Question: I'm new to Google Apps Script and have been stuck in this problem for several days. Thanks in advance to those who are looking at this trying to help me.
I'm trying to copy text data from a certain table cell, divide them with line breaks and put them into variables, and use them in another table.
With tablecell.getText() you would lose all the format, so I want to use Paragraphs instead, but with table cell you couldn't use getParagraphs()...
'''
tableCellOut.appendParagraph(tableIn.getRow(1).getChild(1).asParagraph());
'''
I have no idea how close I am to my goal.
Is there a way you could edit text data without losing the format?

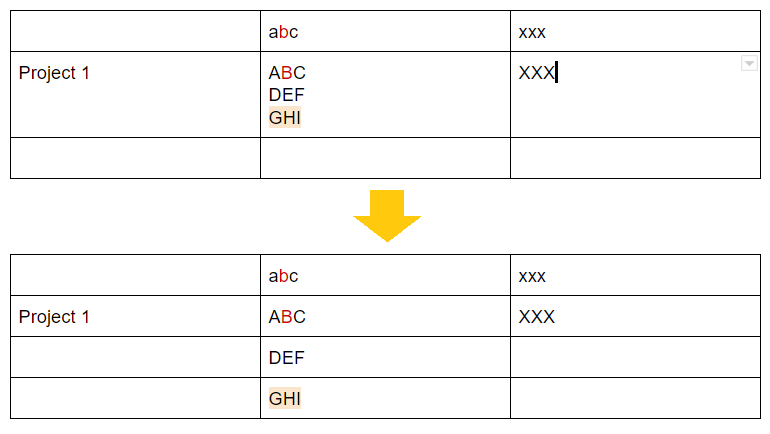
Answer: I believe your goal as follows.
- You want to achieve the conversion of table cells as the image shown in your question using Google Apps Script. (The following image is from your question.)
For this, how about this answer? I would like to propose the following sample script for achieving your issue. The flow of this script is as follows.
1. Retrieve table.
2. Retrieve the cell "B2" of the table. This is from your sample image.
3. Create an object including the text and text styles. This is used for splitting values to the cells.
4. The text and text styles are set to the cells.
5. When the number of rows are smaller than the number of rows of splitted values, the new rows are appended and the text and text styles are set to the cells.
### Sample script:
Please copy and paste the following script to the container-bound script of the Google Document, and run the function of 'myFunction' at the script editor. In this script, 'row' and 'column' are the row and column numbers, respectively. So in your image, please set 'row = 2' and 'column = 2'. For example, when you want to split the cell "C3", please set 'row = 3' and 'column = 3'.
'''
function myFunction() {
// 1. Retrieve table.
const body = DocumentApp.getActiveDocument().getBody();
const table = body.getTables()[0];
// 2. Retrieve the cell "B2" of the table.
const row = 2; // Please set the row number.
const column = 2; // Please set the column number.
const cell = table.getCell(row - 1, column - 1);
// 3. Create an object including the text and text styles. This is used for splitting values to the cells.
const text = cell.editAsText();
let temp = [];
const textRuns = [].reduce.call(text.getText(), (ar, c, i, a) => {
if (c != "
") temp.push({text: c, foregroundColor: text.getForegroundColor(i), backgroundColor: text.getBackgroundColor(i), textAlignment: text.getTextAlignment(i), italic: text.isItalic(i)});
if (c == "
" || i == a.length - 1) {
ar.push({text: temp.reduce((s, {text}) => s += text, ""), styles: temp});
temp = [];
}
return ar;
}, []);
// 4. The text and text styles are set to the cells.
for (let i = row - 1; i < table.getNumRows(); i++) {
const t = table.getCell(i, column - 1).editAsText();
const run = textRuns.shift();
t.setText(run.text);
run.styles.forEach((r, j) => {
t.setBackgroundColor(j, j, r.backgroundColor);
t.setForegroundColor(j, j, r.foregroundColor);
t.setItalic(j, j, r.italic);
if (r.textAlignment) t.setTextAlignment(j, j, r.textAlignment);
});
}
// 5. When the number of rows are smaller than the number of rows of splitted values, the new rows are appended and the text and text styles are set to the cells.
while (textRuns.length > 0) {
const appendedRow = table.appendTableRow();
for (let i = 0; i < table.getRow(row - 1).getNumCells(); i++) {
appendedRow.appendTableCell("");
}
const t = appendedRow.getCell(column - 1).editAsText();
const run = textRuns.shift();
t.setText(run.text);
run.styles.forEach((r, j) => {
t.setBackgroundColor(j, j, r.backgroundColor);
t.setForegroundColor(j, j, r.foregroundColor);
t.setItalic(j, j, r.italic);
if (r.textAlignment) t.setTextAlignment(j, j, r.textAlignment);
});
}
}
'''
### Result:
When above script is run for your initial table, the following result can be obtained. In this demonstration, at first, the values of cell "B2" are expanded, and then, the values of cell "C3" are expanded.
<URL>
### Note:
- - 'BackgroundColor''ForegroundColor'
### References:
- <URL>